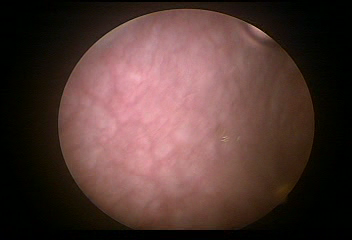
Modality: WLC
Class: Normal mucosa
Bladder cancer association: No